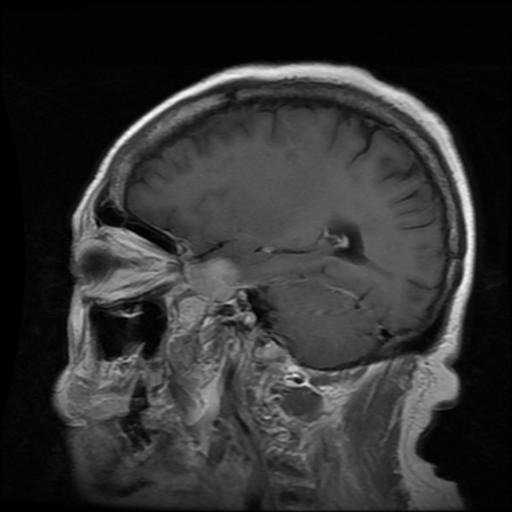
Label: meningioma